【题型】填空题　【知识点】函数　【难度】medium
设函数$f(x)=\sin\left(4x+\dfrac{\pi}{4}\right)$，
$x\in\left[0,\dfrac{9\pi}{16}\right]$，若函数$y=f(x)+a(a\in R)$恰有三个零点$x_1$、$x_2$、$x_3(x_1<x_2<x_3)$，则
$x_1+x_2+x_3$的取值范围是\underline{\qquad\qquad\qquad}
【解答】
\vspace{0.5cm}
\noindent\textbf{【答案】$\left[\dfrac{5\pi}{8},\dfrac{11\pi}{16}\right)$}
\vspace{0.5cm}
\noindent\textbf{【分析】通过换元，令$4x+\dfrac{\pi}{4}=t$，则$t\in\left[\dfrac{\pi}{4},\dfrac{5\pi}{2}\right]$，将函数零点转化为函数}
\noindent\textbf{$y=\sin t\left(t\in\left[\dfrac{\pi}{4},\dfrac{5\pi}{2}\right]\right)$的图象与直线$y=-a$有三个交点，利用数形结合求得$x_1+x_2+x_3$}
\noindent\textbf{的范围.}
\vspace{0.5cm}
\noindent\textbf{【详解】函数$f(x)=\sin\left(4x+\dfrac{\pi}{4}\right)$，$x\in\left[0,\dfrac{9\pi}{16}\right]$，令$4x+\dfrac{\pi}{4}=t$，则$t\in\left[\dfrac{\pi}{4},\dfrac{5\pi}{2}\right]$，函}
\noindent\textbf{数$y=f(x)+a(a\in R)$恰有三个零点，可转化为函数$y=\sin t\left(t\in\left[\dfrac{\pi}{4},\dfrac{5\pi}{2}\right]\right)$的图象与直}
\noindent\textbf{线$y=-a$有三个交点，如图：}

\vspace{0.3cm}
\noindent\textbf{根据三角函数图象的性质可得$\dfrac{1}{2}(t_1+t_2)=\dfrac{\pi}{2}$，$\dfrac{9\pi}{4}\leq t_3<\dfrac{5\pi}{2}$，所以$t_1+t_2=\pi$， 即}
\noindent\textbf{$x_1+x_2=\dfrac{\pi}{8}$，由$\dfrac{9\pi}{4}\leq 4x_3+\dfrac{\pi}{4}<\dfrac{5\pi}{2}$，可得$\dfrac{\pi}{2}\leq x_3<\dfrac{9\pi}{16}$，所以$x_1+x_2+x_3$的取值范围是}
\noindent\textbf{$\left[\dfrac{5\pi}{8},\dfrac{11\pi}{16}\right)$.故答案为：$\left[\dfrac{5\pi}{8},\dfrac{11\pi}{16}\right)$}
\noindent\textbf{$\left[点睛\right]本题考查根据三角函数的零点个数求参数的取值范围，重点考查函数与方程，数形结合，转化思想，属于中档体型$}
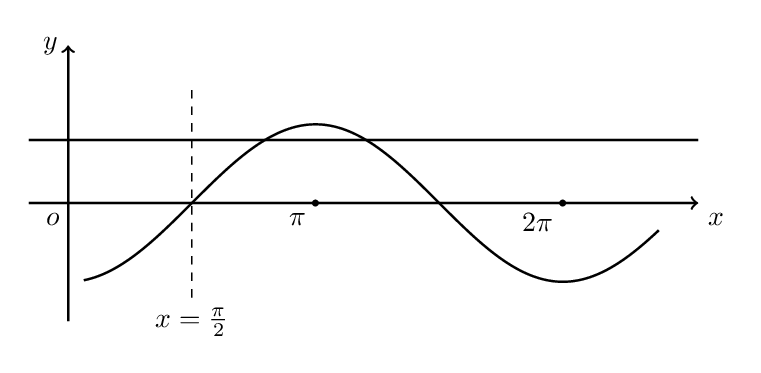